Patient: sex F, age 52
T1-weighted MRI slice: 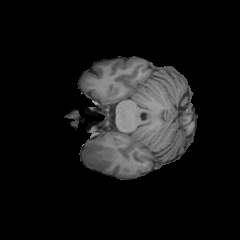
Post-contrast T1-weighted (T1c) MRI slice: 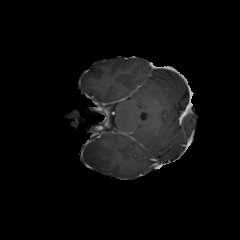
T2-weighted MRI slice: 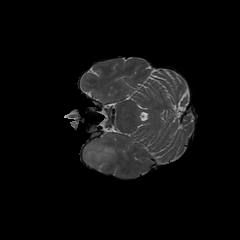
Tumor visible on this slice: yes
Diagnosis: Glioblastoma, IDH-wildtype
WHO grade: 4